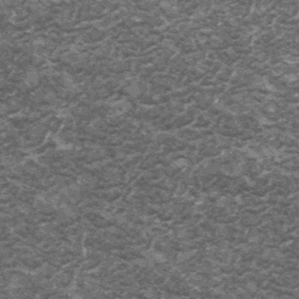
Label: frost